Field crop: tomato
Growth stage: 1
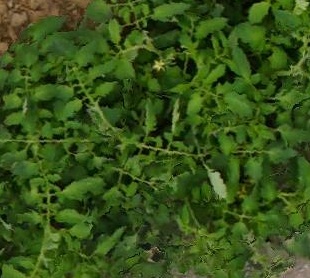
Species: tomato